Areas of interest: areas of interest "Parking Lot"
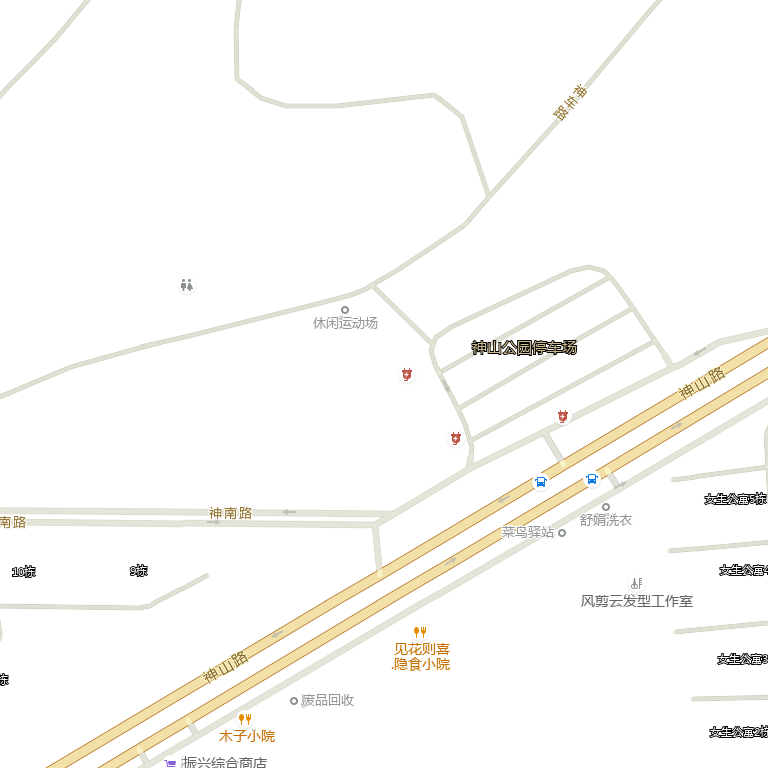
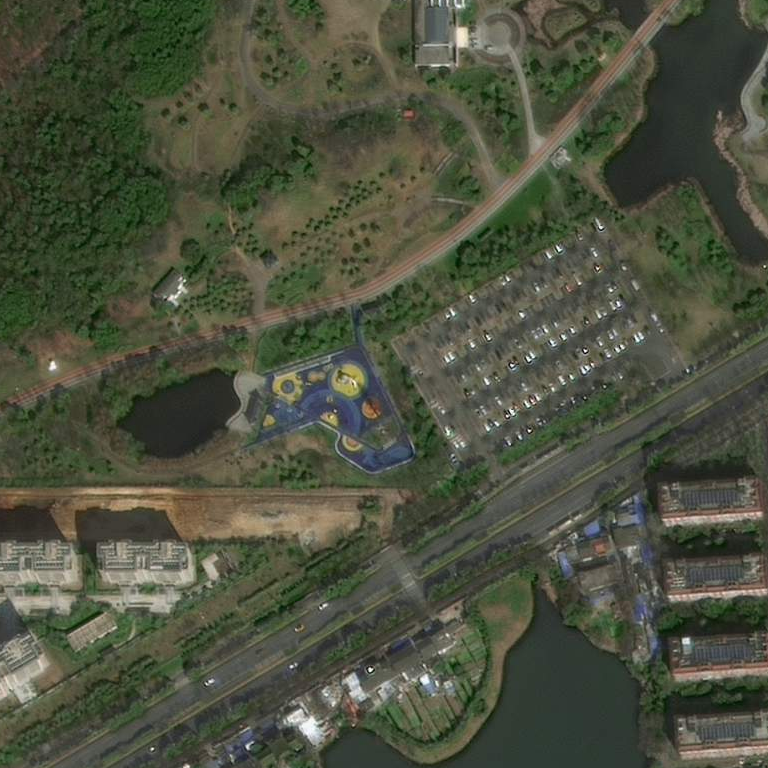